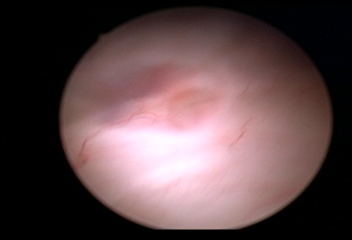
Modality: WLC
Class: Normal mucosa
Bladder cancer association: No